Interaction volume radius: 5 \u00c5
Interaction volume height: 15 \u00c5
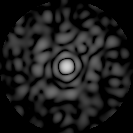
Disorder parameter: 0.7698